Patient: sex M, age 24
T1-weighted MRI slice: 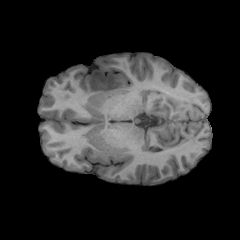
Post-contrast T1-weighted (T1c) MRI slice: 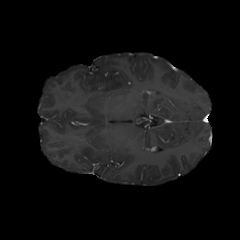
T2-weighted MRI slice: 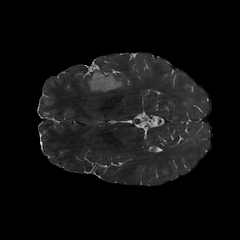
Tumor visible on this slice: yes
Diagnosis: Astrocytoma, IDH-mutant
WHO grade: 2